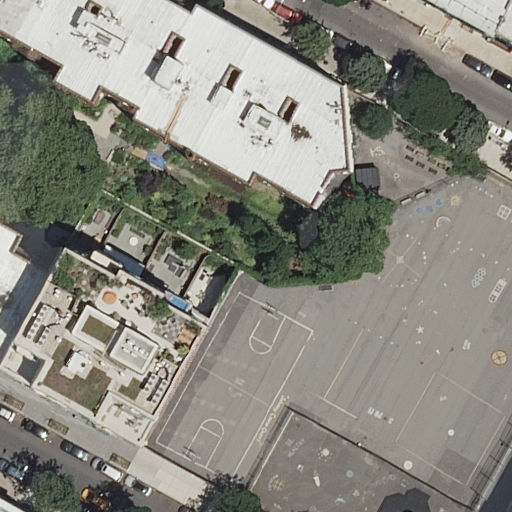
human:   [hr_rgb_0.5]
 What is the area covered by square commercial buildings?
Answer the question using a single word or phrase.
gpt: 0m2

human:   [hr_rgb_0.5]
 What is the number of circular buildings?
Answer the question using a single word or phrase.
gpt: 0

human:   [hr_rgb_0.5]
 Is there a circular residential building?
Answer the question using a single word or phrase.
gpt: no

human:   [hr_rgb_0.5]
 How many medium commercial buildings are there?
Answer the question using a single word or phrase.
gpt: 0

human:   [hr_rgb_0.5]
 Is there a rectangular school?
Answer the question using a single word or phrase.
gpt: yes

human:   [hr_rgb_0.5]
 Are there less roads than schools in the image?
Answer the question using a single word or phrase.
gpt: no

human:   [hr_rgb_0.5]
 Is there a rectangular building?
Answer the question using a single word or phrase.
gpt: yes

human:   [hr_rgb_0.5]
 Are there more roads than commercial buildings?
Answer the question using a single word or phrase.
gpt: yes

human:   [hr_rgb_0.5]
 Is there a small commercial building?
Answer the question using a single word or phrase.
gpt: no

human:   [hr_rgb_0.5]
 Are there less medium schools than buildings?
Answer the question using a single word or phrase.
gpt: yes

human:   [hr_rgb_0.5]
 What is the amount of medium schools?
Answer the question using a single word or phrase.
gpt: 0

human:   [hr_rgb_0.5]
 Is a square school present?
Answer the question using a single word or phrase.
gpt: no

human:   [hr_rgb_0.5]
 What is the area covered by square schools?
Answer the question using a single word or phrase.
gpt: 0m2

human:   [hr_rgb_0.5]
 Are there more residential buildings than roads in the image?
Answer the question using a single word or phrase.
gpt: yes

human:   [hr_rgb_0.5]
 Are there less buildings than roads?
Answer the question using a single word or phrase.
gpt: no

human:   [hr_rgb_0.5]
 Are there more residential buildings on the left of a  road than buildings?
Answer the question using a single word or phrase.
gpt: no

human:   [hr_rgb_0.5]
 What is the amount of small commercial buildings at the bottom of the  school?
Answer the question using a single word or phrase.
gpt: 0

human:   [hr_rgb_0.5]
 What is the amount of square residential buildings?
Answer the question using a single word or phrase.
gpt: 0

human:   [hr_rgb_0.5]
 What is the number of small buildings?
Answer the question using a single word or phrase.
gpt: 5

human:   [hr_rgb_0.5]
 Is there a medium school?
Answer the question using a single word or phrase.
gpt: no

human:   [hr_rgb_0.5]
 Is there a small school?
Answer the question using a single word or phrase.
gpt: no

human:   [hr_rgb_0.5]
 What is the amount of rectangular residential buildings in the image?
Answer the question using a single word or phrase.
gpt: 3

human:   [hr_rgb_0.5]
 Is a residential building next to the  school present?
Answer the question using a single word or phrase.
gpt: yes

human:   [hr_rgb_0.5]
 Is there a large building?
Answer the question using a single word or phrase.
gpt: yes

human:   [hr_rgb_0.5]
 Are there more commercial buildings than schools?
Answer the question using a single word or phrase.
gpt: no

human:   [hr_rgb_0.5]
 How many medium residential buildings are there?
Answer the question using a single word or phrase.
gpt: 2

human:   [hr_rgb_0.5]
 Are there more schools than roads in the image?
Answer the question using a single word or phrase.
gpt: no

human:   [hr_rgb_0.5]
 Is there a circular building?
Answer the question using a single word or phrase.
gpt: no

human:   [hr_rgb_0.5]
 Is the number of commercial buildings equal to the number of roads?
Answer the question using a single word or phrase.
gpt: no

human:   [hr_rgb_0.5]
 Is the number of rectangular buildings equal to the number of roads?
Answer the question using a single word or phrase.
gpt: no

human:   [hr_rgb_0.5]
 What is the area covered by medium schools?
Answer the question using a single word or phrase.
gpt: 0m2

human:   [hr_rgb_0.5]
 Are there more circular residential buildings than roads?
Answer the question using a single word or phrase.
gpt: no

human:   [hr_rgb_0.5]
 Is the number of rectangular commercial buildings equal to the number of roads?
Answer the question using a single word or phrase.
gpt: no

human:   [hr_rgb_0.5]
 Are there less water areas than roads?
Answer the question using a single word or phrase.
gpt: yes

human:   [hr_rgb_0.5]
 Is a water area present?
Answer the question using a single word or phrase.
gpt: no

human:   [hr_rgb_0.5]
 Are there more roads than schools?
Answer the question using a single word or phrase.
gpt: yes